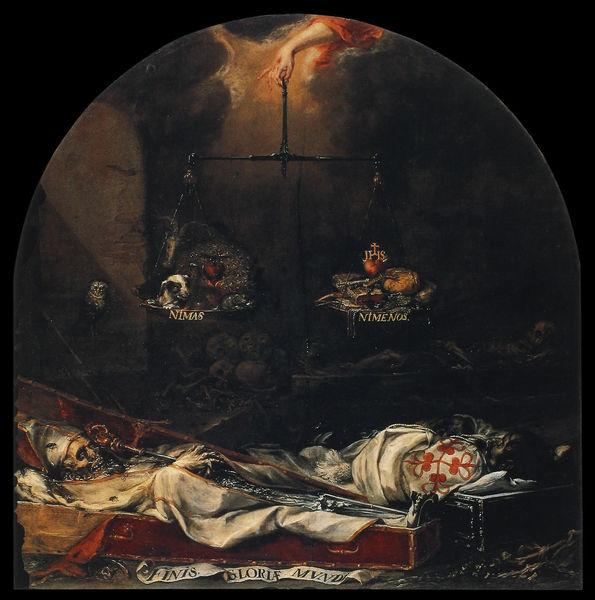
Titel: Fines Gloriae Mundi
Künstler: Juan de Valdés Leal
Standort: Sevilla, Hospital de la Caridad (EU - E - Andalusien)
Schlagwörter: dunkel, gemälde, hand, umhang, wolken, finger, licht, leiche, schädel, tod, tot, toter, oval, stab, bischof, griff, knochen, memento mori, gewölbe, lamm, waage, schwert, skelett, zähne, sarg, mitra, herz, eule, bock, szepter, gerippe, latein, sarkophag, grabkammer, finis, nimas, nimenos, banderolle